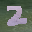
Label: 2